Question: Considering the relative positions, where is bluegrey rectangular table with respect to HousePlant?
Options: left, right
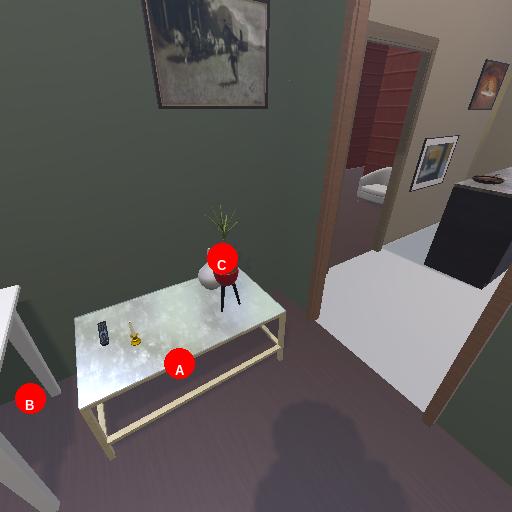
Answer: left